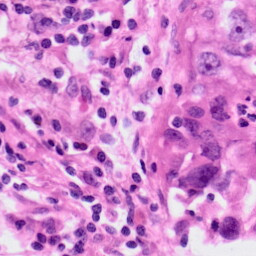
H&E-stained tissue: Lung